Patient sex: F
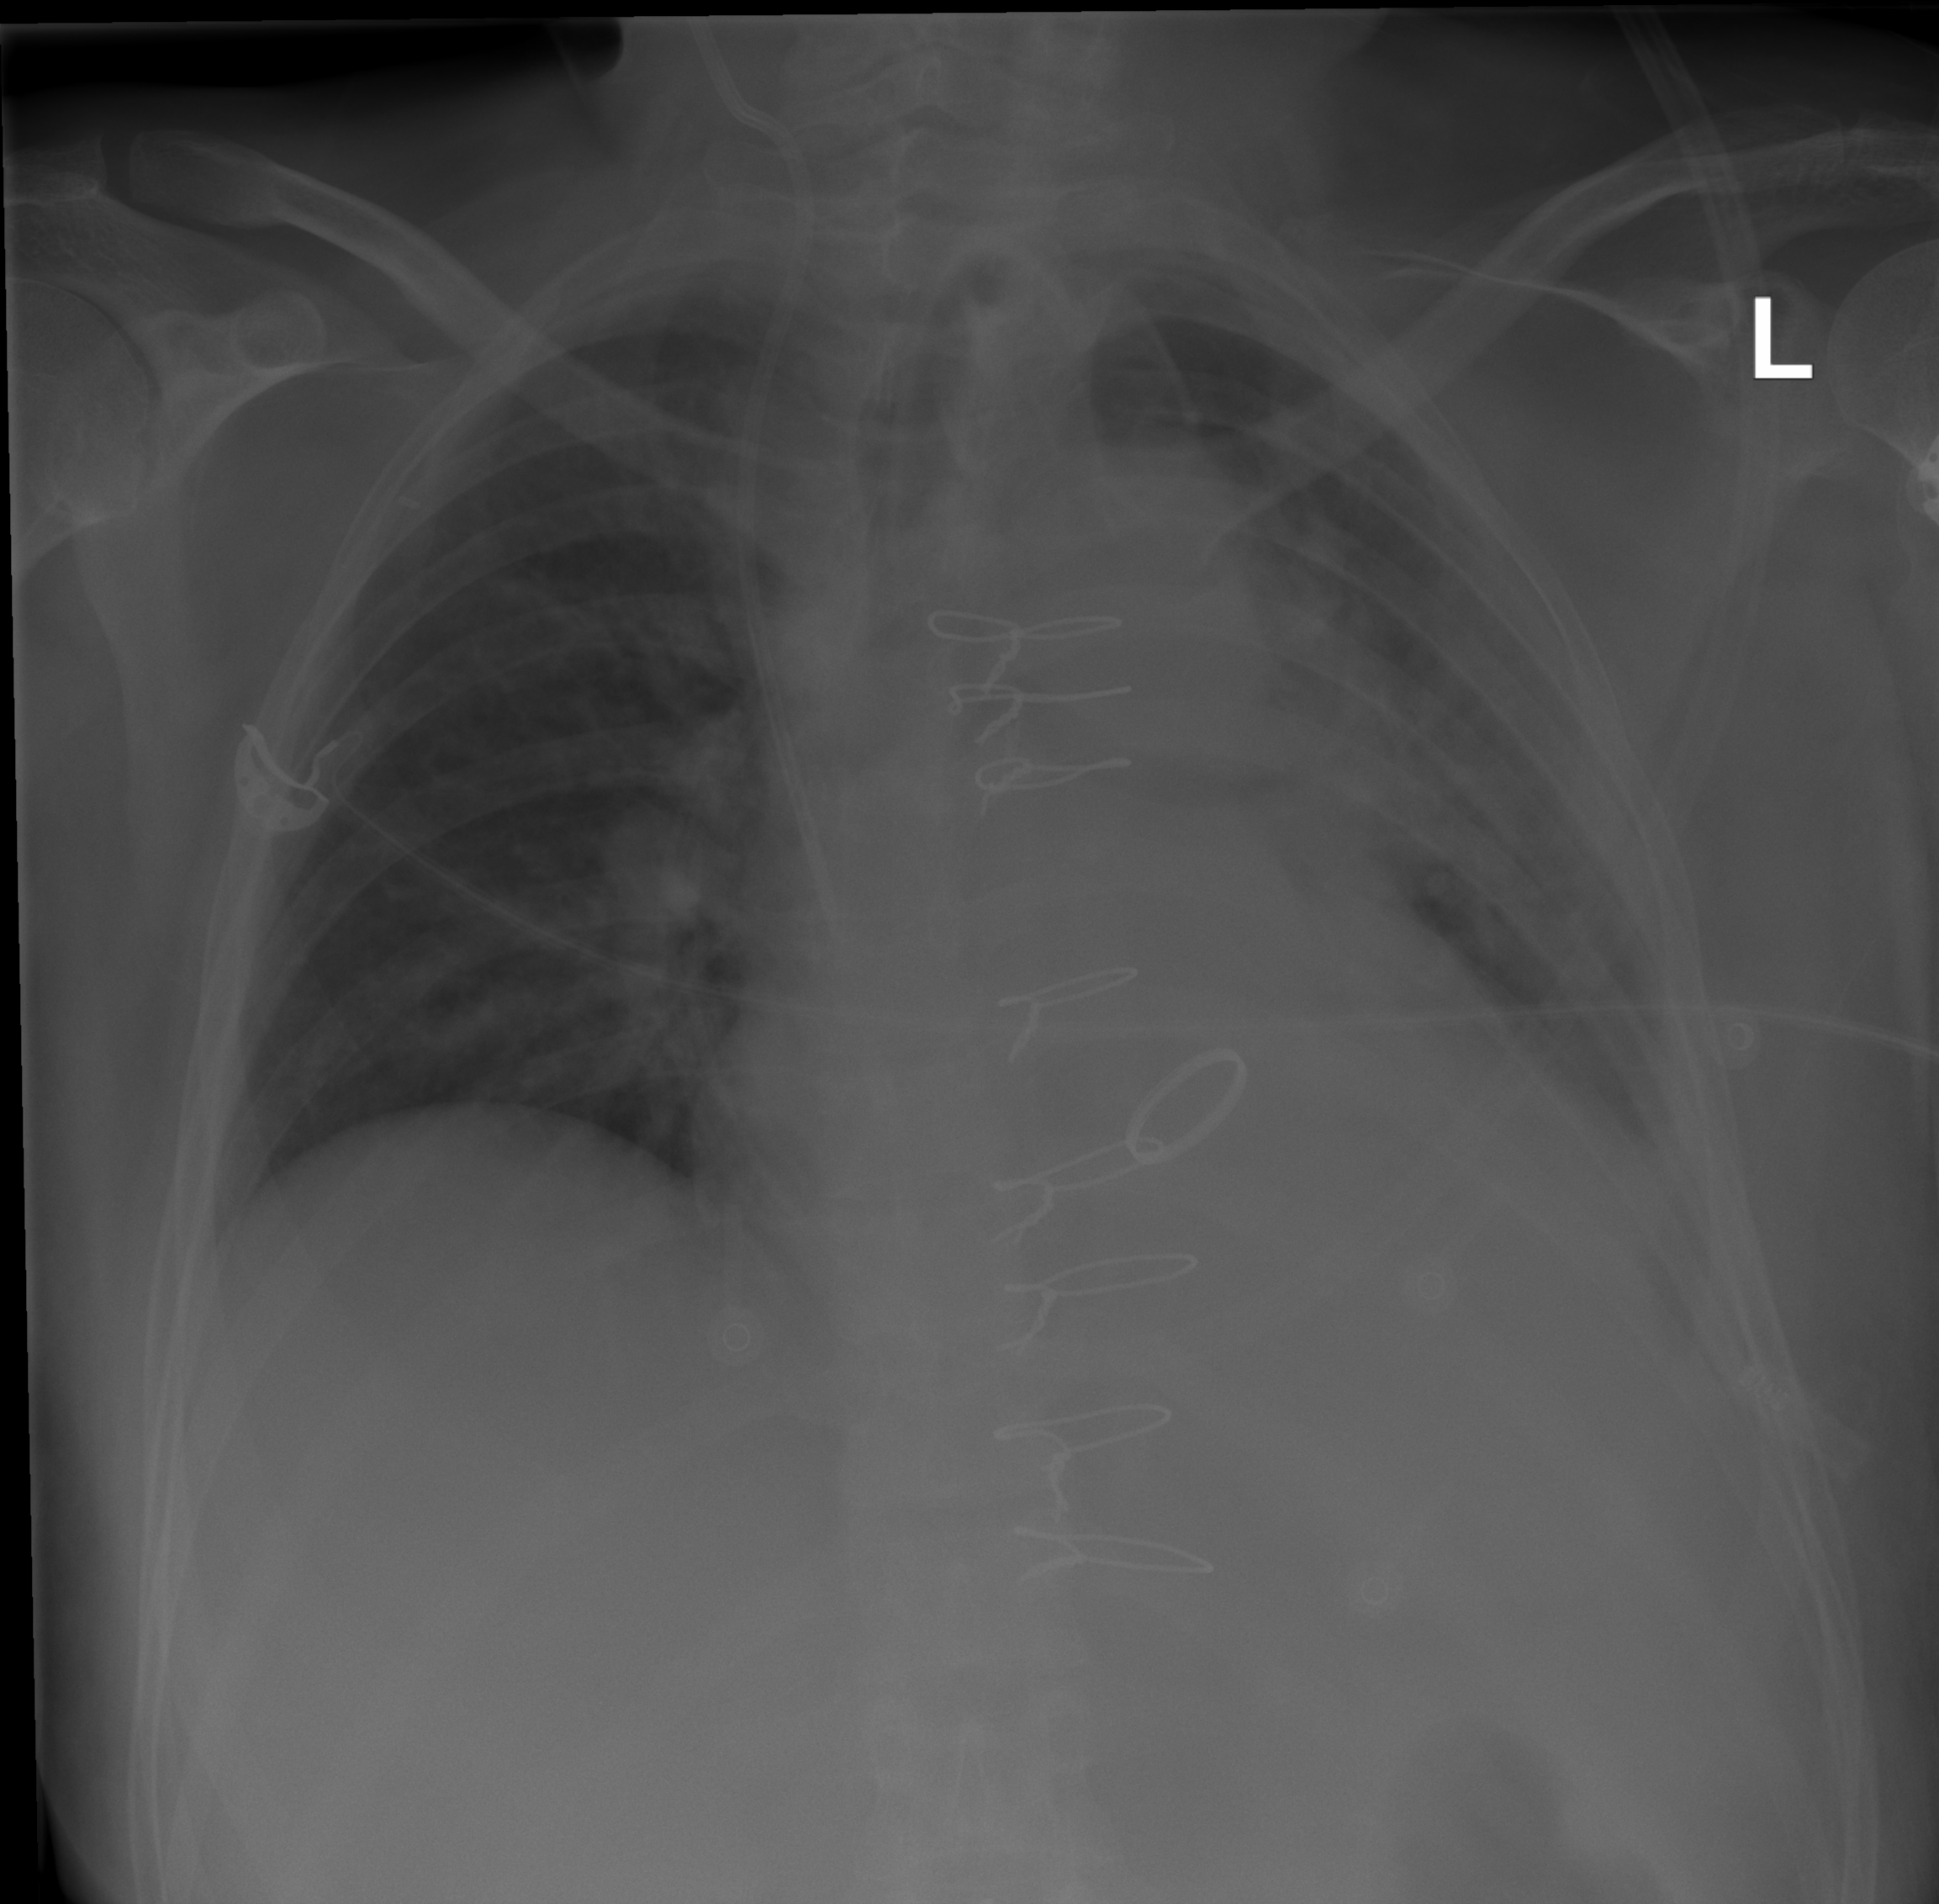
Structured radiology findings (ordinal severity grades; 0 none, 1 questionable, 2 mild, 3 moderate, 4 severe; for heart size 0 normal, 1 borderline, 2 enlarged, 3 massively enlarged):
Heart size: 2
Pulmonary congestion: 2
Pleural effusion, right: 0
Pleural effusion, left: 2
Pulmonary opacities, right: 0
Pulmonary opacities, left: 2
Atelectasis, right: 0
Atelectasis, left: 2